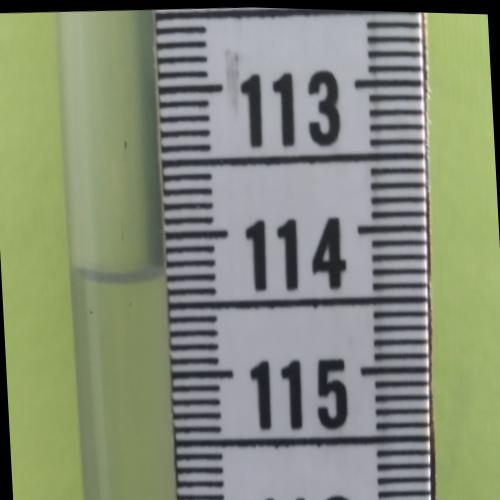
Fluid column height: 114.3 cm